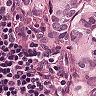
Metastatic tissue present: yes